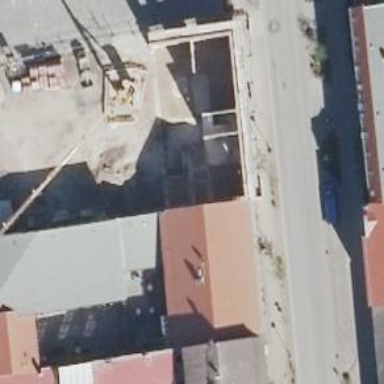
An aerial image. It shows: Building.